Field crop: maize
Growth stage: 1
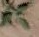
Species: atriplex